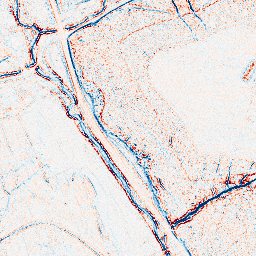
Category: edge_preserving
Decomposition family: bilateral
Decomposition parameters: d: 5
sigma_color: 25
sigma_space: 75
Upsampling method: quadratic
Upsampling parameters: scale: 2
Upsampling scale: 2